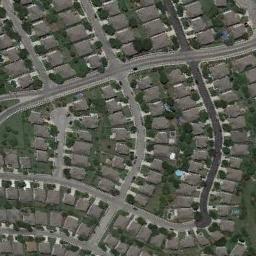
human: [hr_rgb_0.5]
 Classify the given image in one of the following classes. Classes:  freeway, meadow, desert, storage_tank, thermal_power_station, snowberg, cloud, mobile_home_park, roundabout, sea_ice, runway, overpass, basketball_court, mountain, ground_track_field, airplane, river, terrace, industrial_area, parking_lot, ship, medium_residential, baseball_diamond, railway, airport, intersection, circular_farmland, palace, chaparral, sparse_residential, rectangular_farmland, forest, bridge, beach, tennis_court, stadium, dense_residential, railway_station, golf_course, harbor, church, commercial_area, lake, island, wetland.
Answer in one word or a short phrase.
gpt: dense_residential